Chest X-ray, PA view. Patient: 60 years old, sex F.
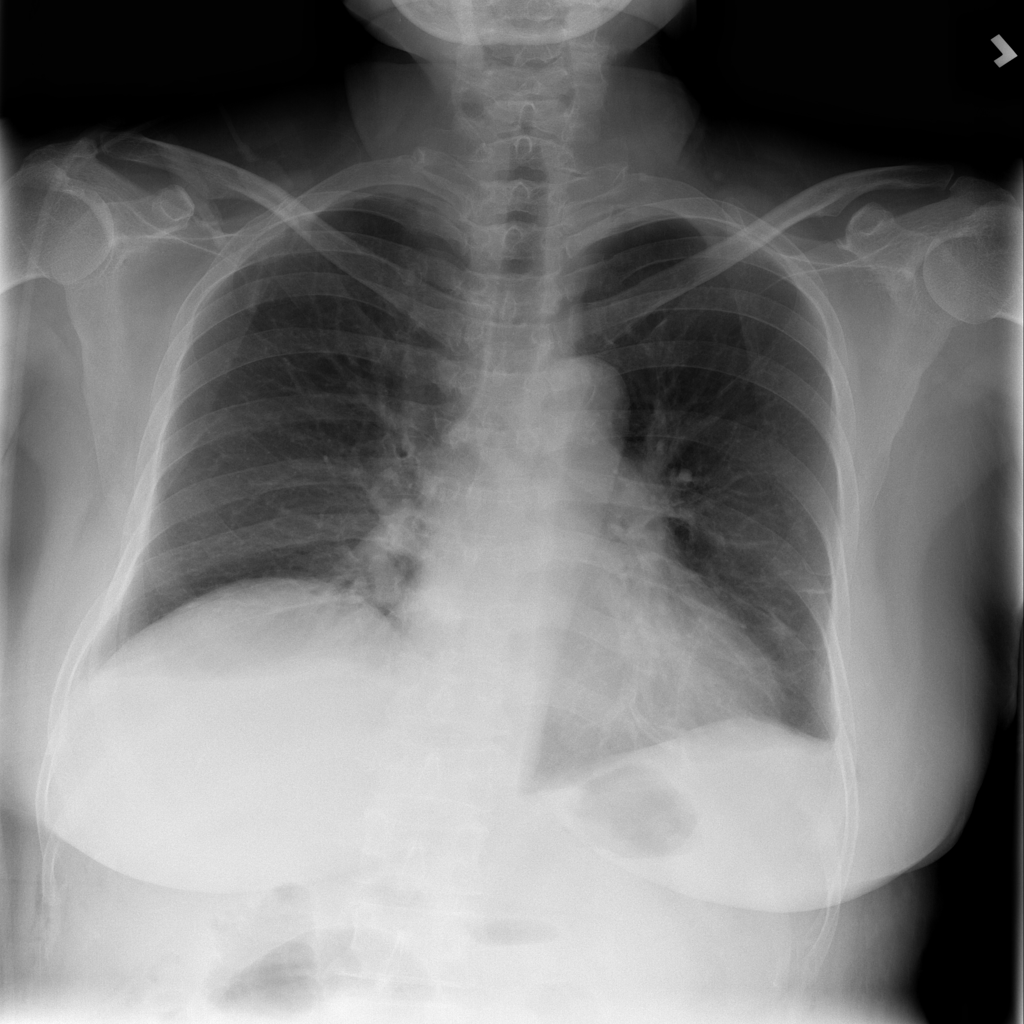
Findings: Atelectasis, Cardiomegaly, Effusion, Infiltration